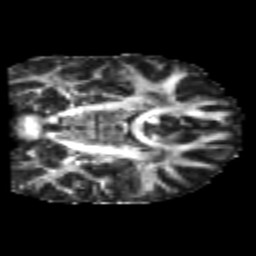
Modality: FA
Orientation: coronal
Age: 21
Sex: male
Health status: healthy
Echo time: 0.074 s